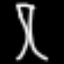
Label: palm tree